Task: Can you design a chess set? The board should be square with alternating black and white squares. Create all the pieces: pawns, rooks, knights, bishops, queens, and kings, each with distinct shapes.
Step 4803:
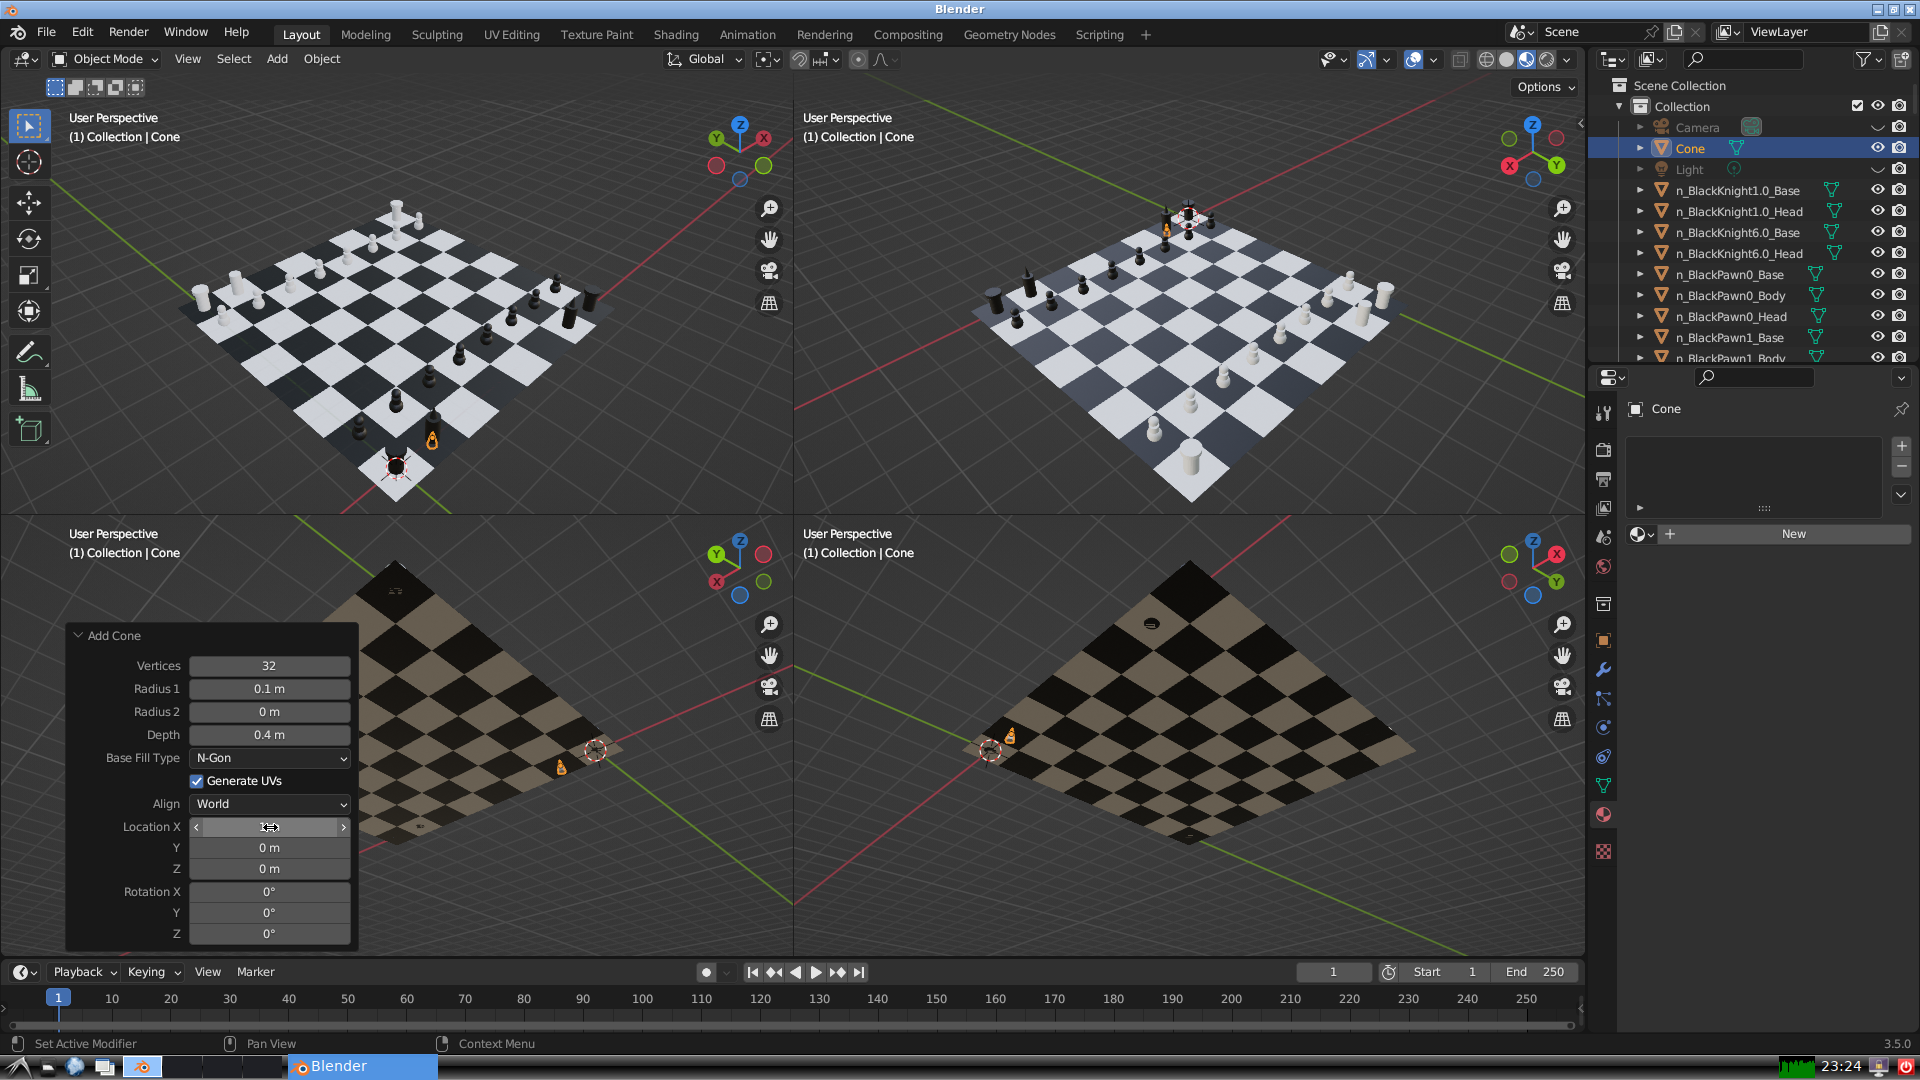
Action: {"mouse_move": [270, 847]}